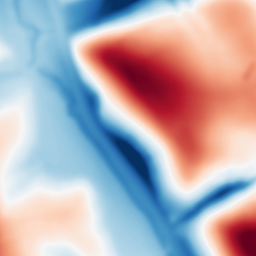
Category: multiscale
Decomposition family: dog
Decomposition parameters: sigma_low: 3
sigma_high: 50
Upsampling method: quadratic
Upsampling parameters: scale: 8
Upsampling scale: 8